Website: macys
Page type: customer-info-address
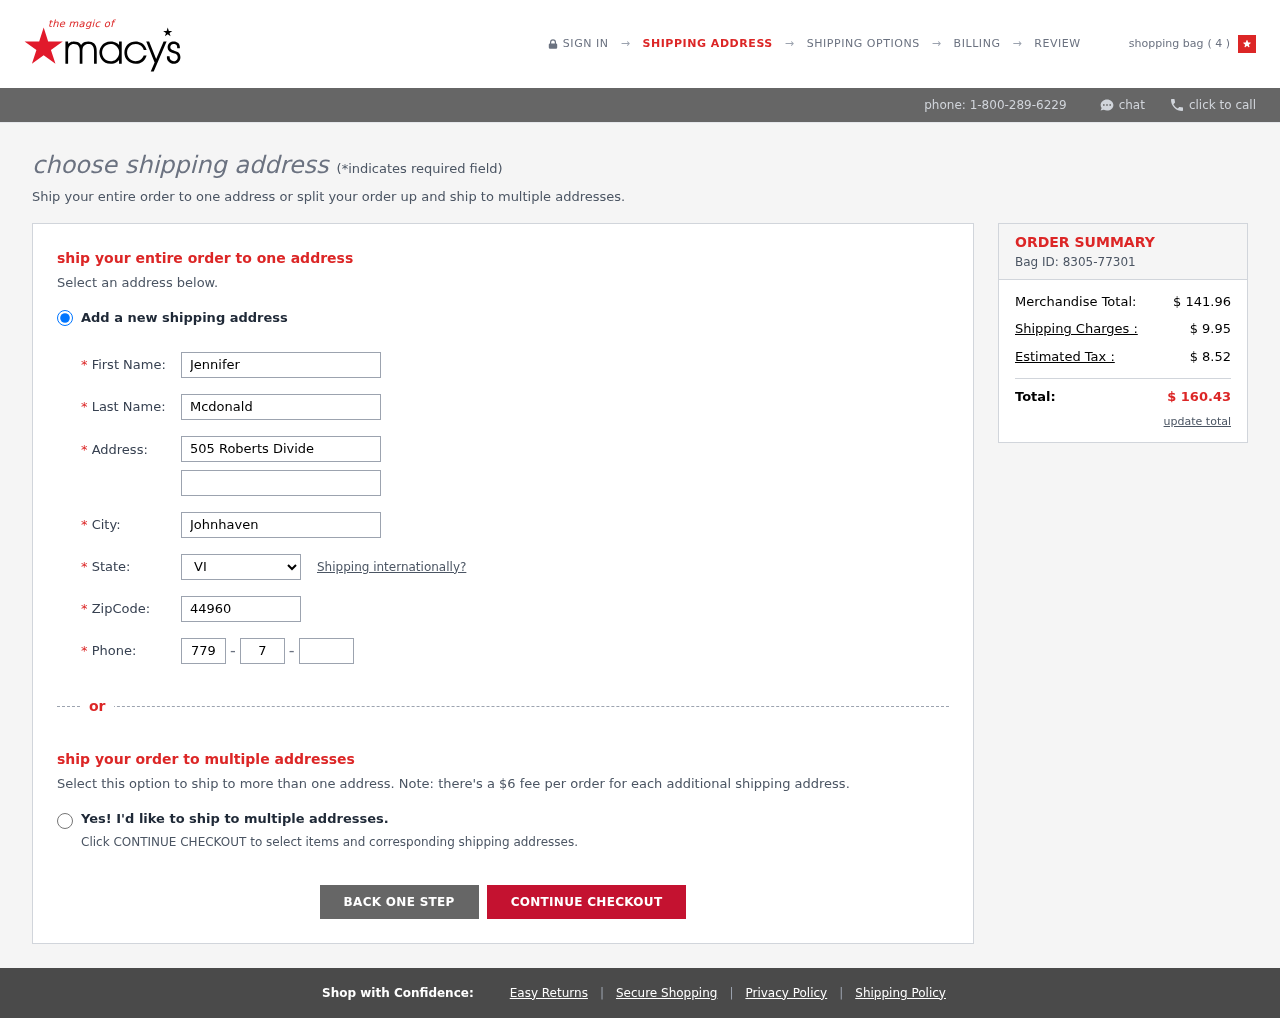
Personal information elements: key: PII_CITY
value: Johnhaven
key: PII_FIRSTNAME
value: Jennifer
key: PII_LASTNAME
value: Mcdonald
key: PII_PHONE_AREA
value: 779
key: PII_PHONE_PREFIX
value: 761
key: PII_PHONE_SUFFIX
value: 8192
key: PII_POSTCODE
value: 44960
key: PII_STATE_ABBR
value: VI
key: PII_STREET
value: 505 Roberts Divide
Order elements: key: ORDER_NUM_ITEMS
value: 4
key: ORDER_ID
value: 8305-77301
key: ORDER_SUBTOTAL
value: $ 141.96
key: ORDER_SHIPPING_COST
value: $ 9.95
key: ORDER_TAX
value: $ 8.52
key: ORDER_TOTAL
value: $ 160.43